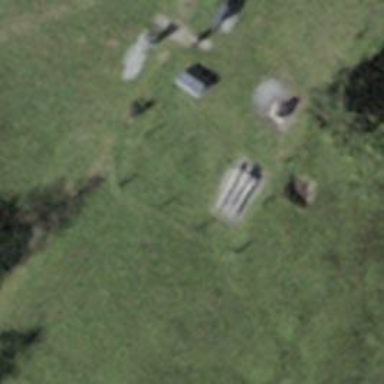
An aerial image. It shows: Picnic table located in leisure land area.